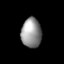
Tissue: lung
Cell type: Epithelial cells
Senescence score: 0.2126
Nuclear area (px): 584
Mean DAPI intensity: 146.089